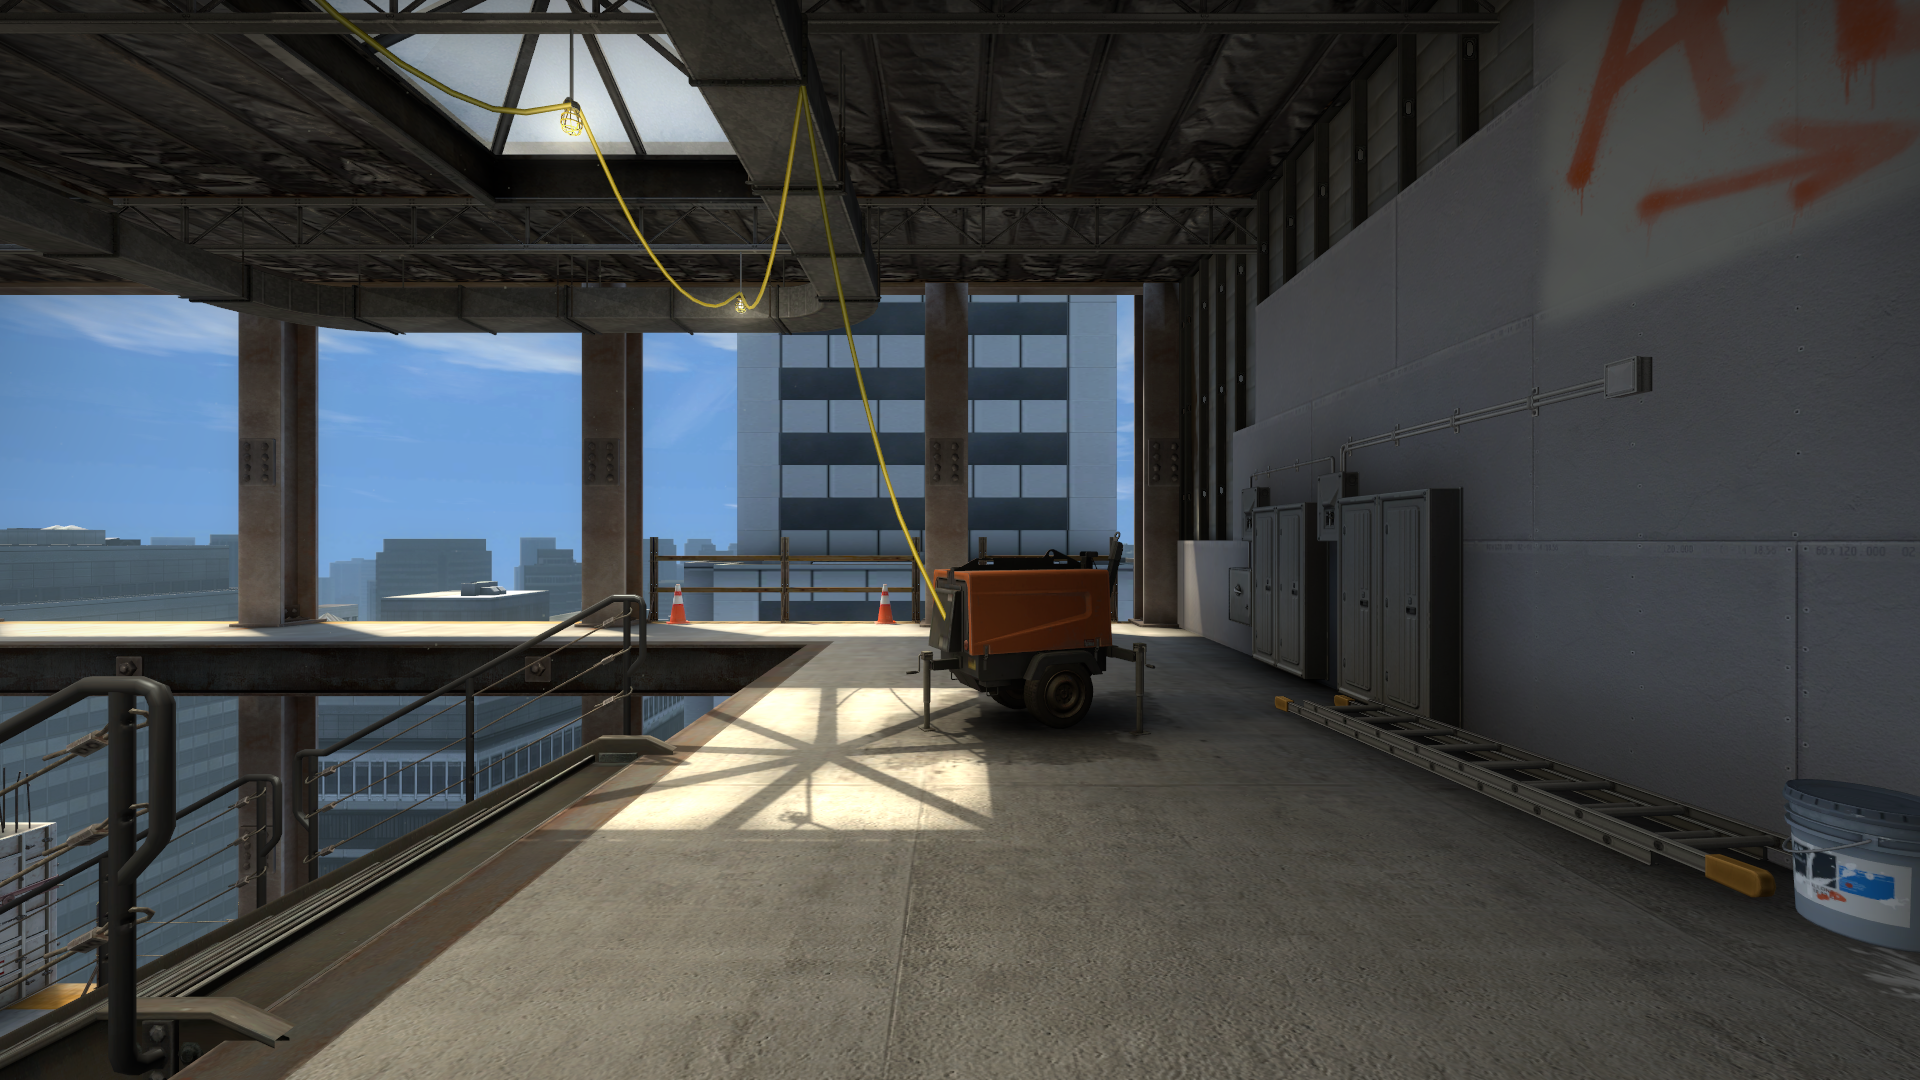
Map: de_vertigo